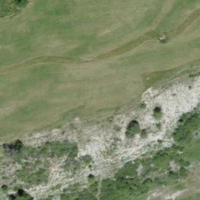
EUNIS habitat code: 26
Species observed at this site:
Artemisia vulgaris